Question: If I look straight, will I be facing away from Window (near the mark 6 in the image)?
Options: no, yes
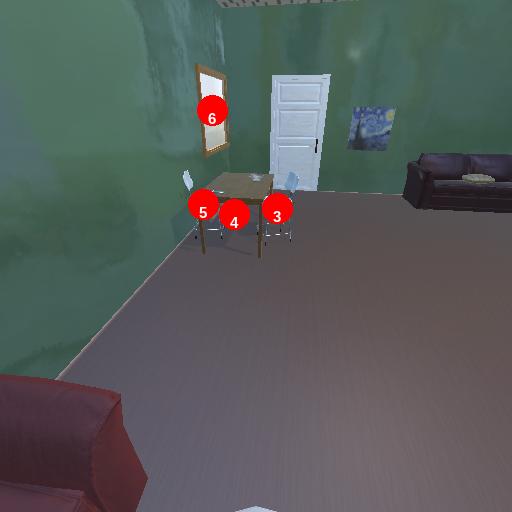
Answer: no